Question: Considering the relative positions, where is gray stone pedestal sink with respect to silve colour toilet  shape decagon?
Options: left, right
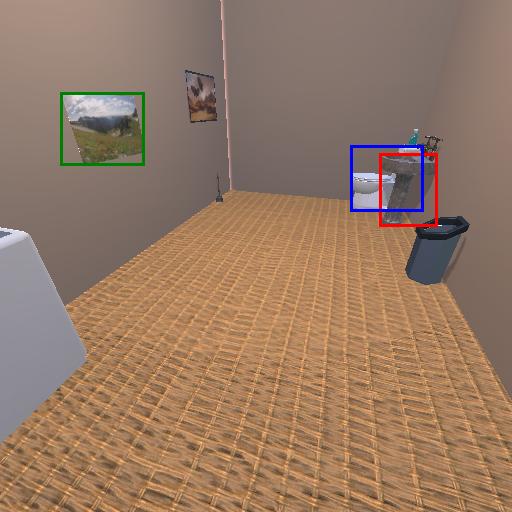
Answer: left